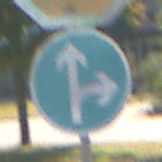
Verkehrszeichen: VorgeschriebeneFahrtrichtungGeradeausOderRechts
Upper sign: Stop
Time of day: Midday
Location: Outdoor (Urban)
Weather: Clear
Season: NotSpecified
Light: Natural